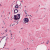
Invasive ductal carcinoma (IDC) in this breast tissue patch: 0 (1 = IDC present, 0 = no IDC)